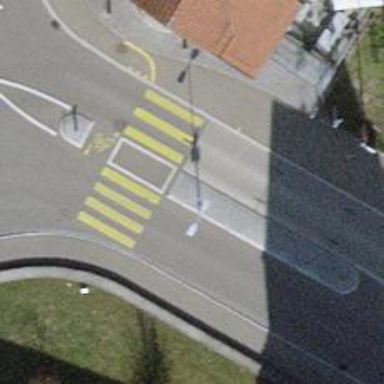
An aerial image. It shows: Public transport stop position.